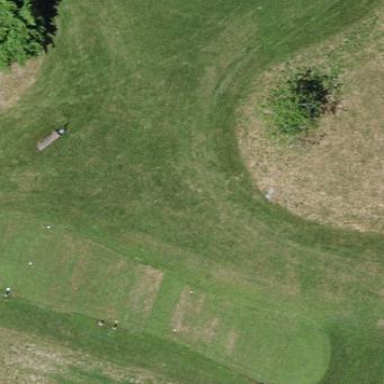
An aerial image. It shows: Golf tee.